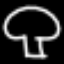
Label: mushroom